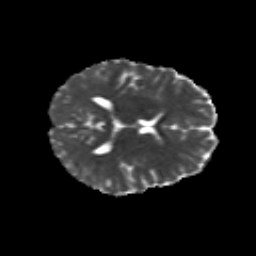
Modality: MD
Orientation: axial
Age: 19
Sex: female
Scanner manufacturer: siemens
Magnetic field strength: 3 T
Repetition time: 8.8 s
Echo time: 0.085 s